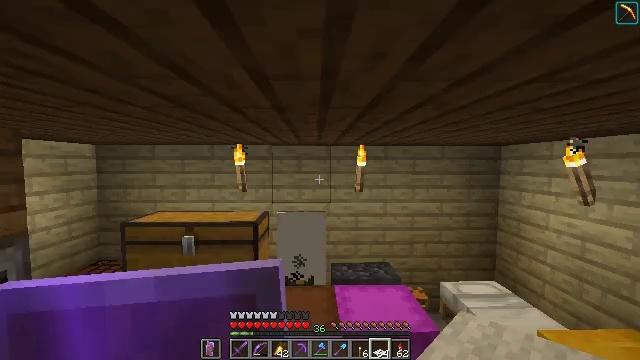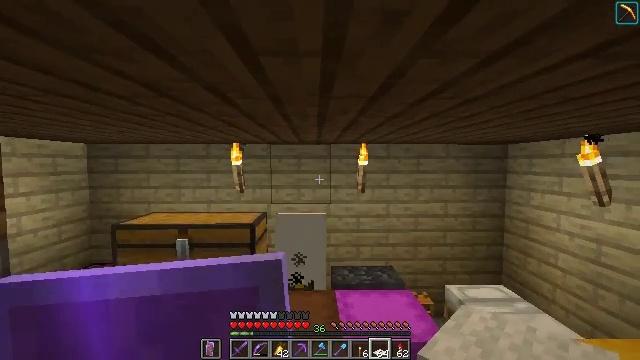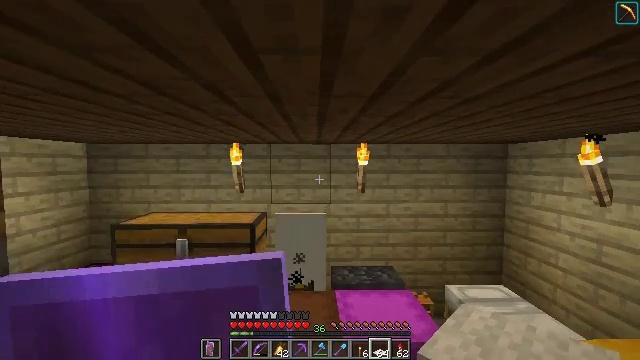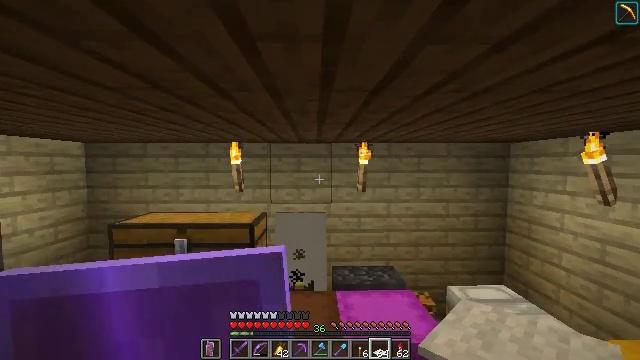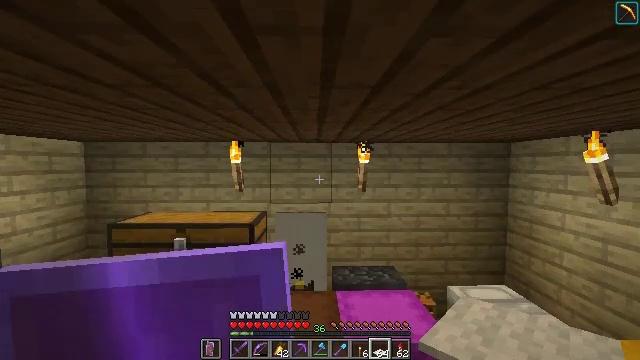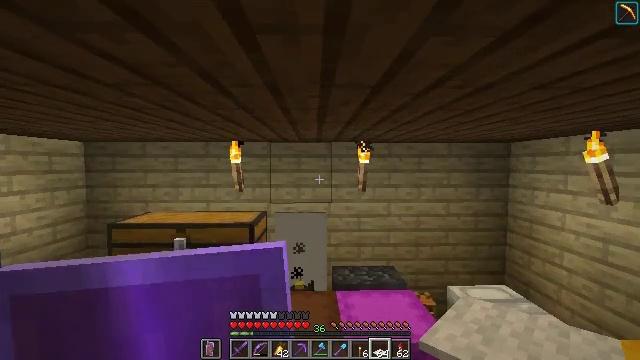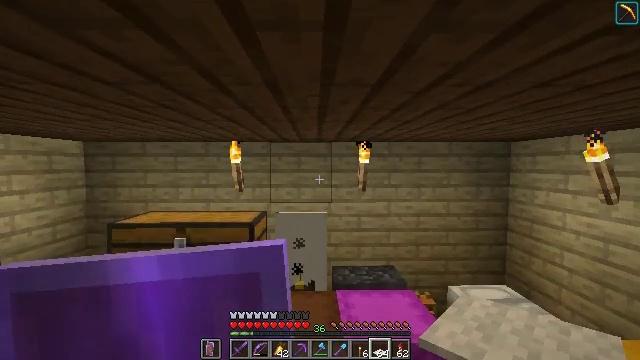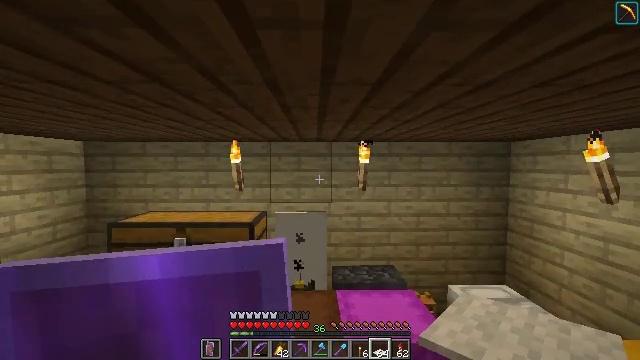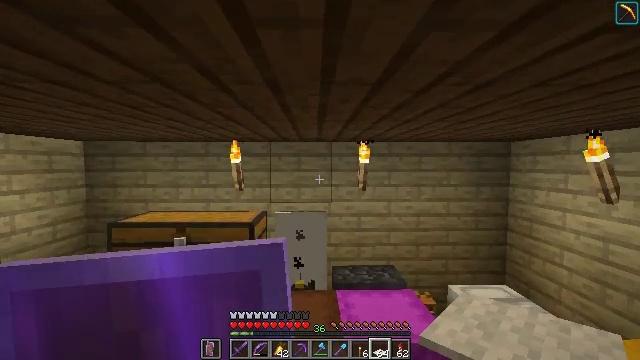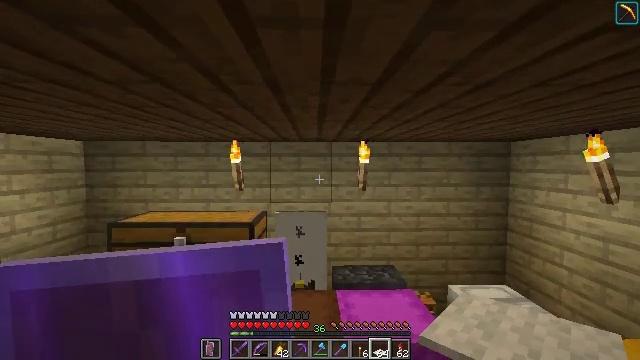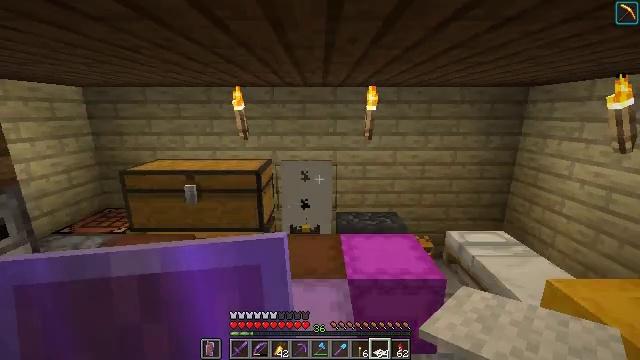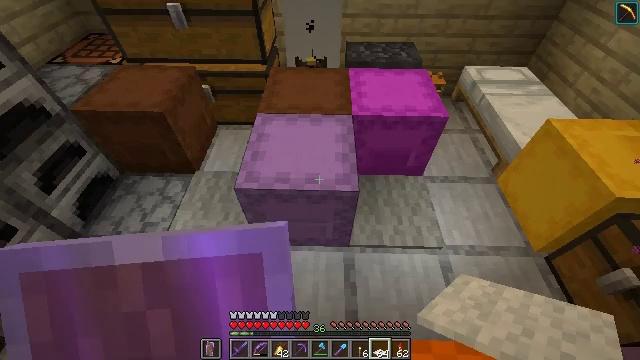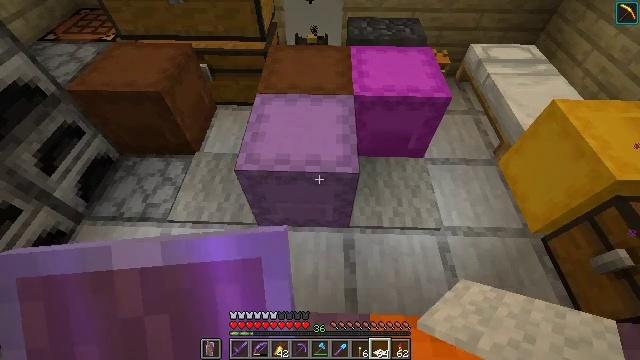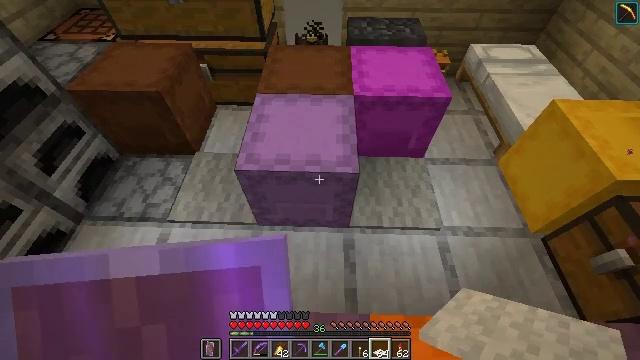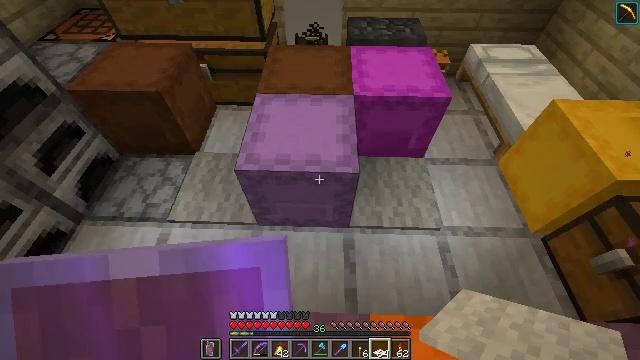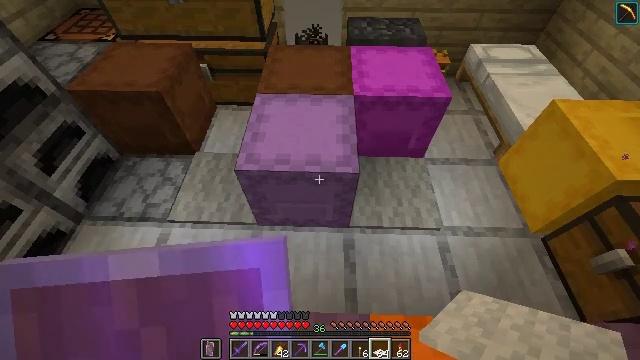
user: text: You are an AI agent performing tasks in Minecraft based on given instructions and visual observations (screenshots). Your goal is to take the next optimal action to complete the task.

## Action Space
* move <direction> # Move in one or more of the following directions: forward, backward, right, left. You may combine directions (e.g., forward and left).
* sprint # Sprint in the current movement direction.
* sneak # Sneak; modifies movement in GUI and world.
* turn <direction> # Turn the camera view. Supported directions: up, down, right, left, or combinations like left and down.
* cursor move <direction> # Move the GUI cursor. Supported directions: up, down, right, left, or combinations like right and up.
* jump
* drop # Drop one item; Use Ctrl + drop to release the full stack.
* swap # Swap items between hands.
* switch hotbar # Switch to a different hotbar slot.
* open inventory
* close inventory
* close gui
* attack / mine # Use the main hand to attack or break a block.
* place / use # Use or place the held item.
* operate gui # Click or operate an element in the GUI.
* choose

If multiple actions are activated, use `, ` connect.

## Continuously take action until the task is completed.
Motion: motion action
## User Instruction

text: Collect the shulker box to move it.
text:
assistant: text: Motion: no_op
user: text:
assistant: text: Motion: no_op
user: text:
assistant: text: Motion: no_op
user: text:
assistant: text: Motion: no_op
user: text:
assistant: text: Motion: no_op
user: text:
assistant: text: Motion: no_op
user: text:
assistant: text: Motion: no_op
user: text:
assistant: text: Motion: no_op
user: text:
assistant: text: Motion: no_op
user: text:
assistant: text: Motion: turn left and down
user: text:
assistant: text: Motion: turn left and down
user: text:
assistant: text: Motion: turn down
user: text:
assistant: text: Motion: no_op
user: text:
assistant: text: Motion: no_op
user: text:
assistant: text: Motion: no_op
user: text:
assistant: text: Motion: no_op
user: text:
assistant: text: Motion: no_op
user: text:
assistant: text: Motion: no_op
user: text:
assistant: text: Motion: use / place
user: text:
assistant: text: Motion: use / place
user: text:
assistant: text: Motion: use / place
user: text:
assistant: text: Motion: no_op
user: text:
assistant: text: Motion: no_op
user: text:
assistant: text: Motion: open gui
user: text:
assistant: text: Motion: no_op
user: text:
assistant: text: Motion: no_op
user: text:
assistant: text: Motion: no_op
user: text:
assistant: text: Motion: no_op
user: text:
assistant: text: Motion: no_op
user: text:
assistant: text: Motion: no_op